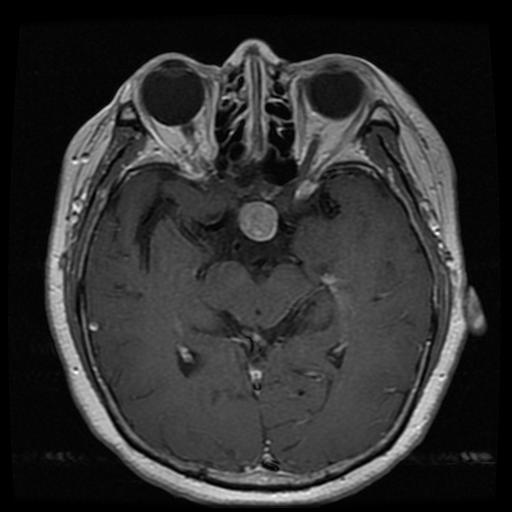
Label: pituitary